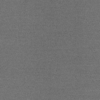
Label: dusty